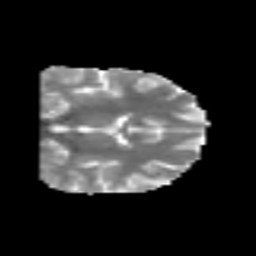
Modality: MD
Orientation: coronal
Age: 25
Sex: male
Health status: healthy